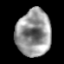
Tissue: lung
Cell type: Epithelial cells
Senescence score: 0.09856
Nuclear area (px): 1585
Mean DAPI intensity: 149.946